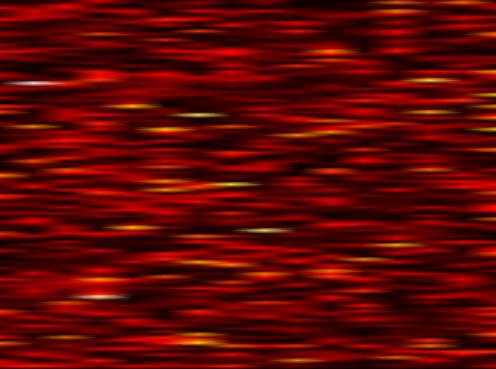
Label: FOFDM